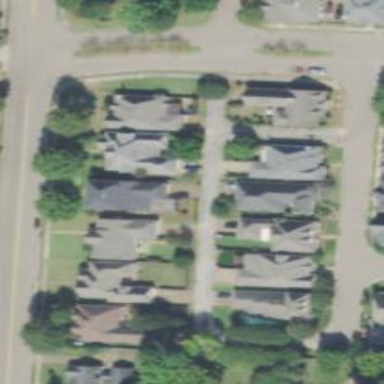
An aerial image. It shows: Driveway.